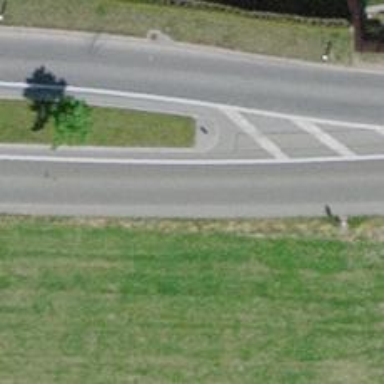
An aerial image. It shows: Primary road with asphalt surface.